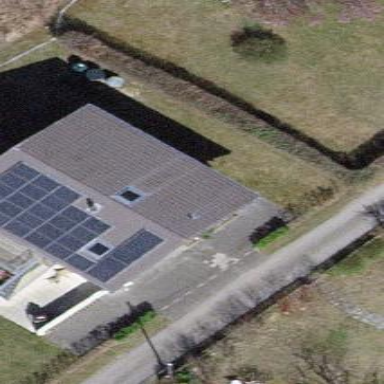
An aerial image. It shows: Solar power generator using photovoltaic panels.